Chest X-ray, PA view. Patient: 46 years old, sex F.
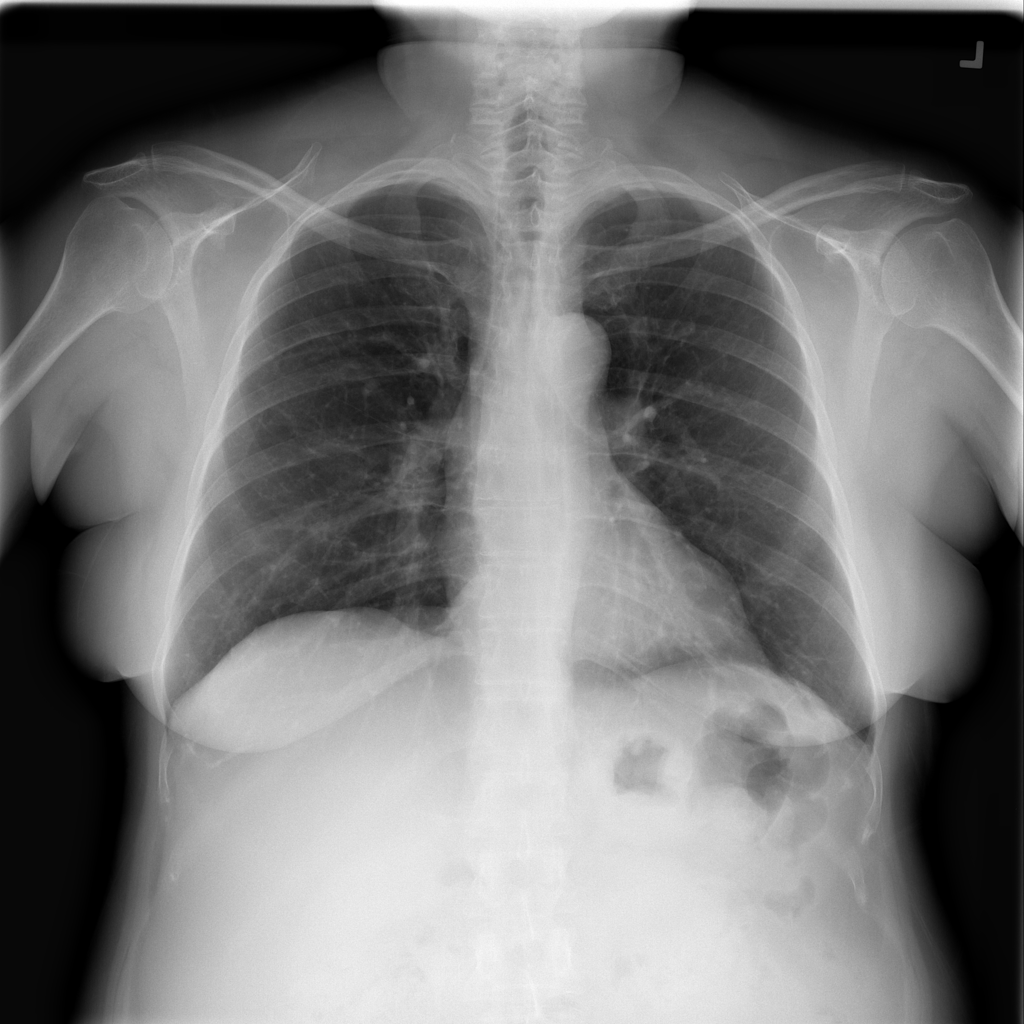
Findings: No Finding